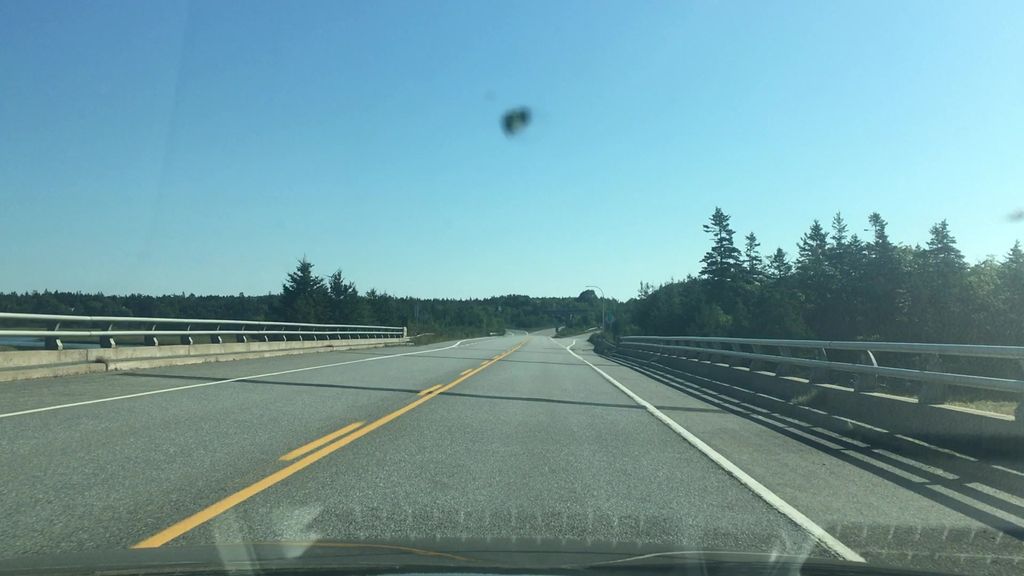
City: halifax